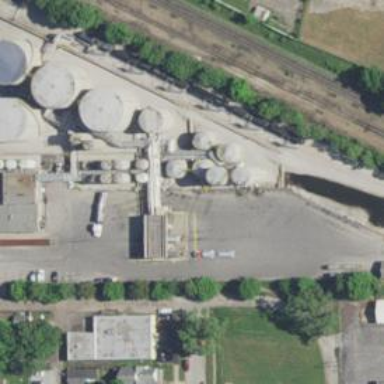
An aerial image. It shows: Silo.